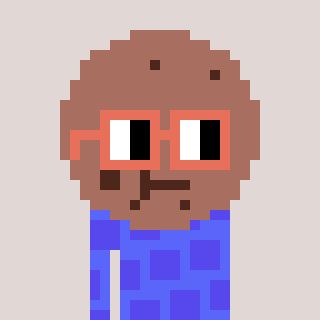
a pixel art character with square orange glasses, a cookie-shaped head and a purple-colored body on a warm background